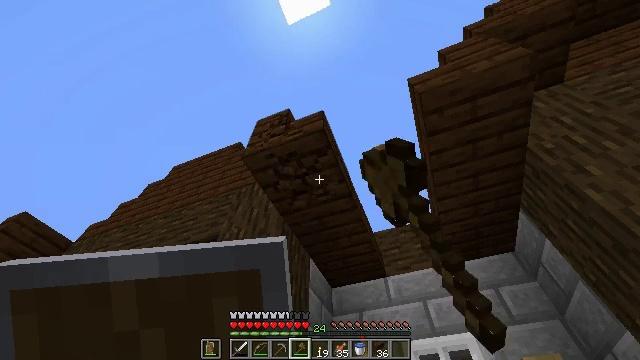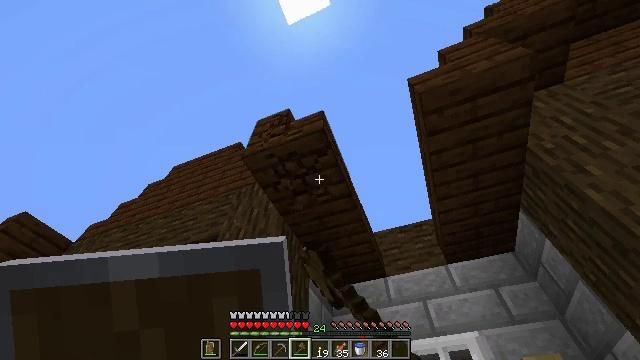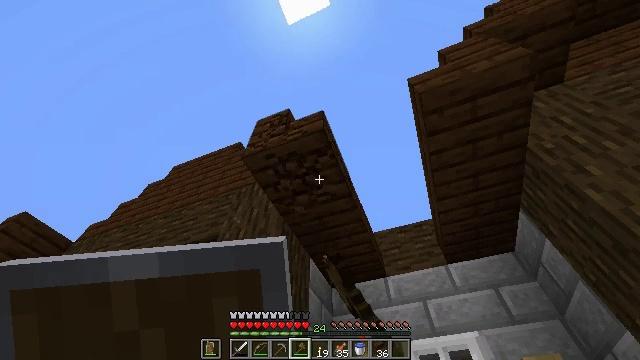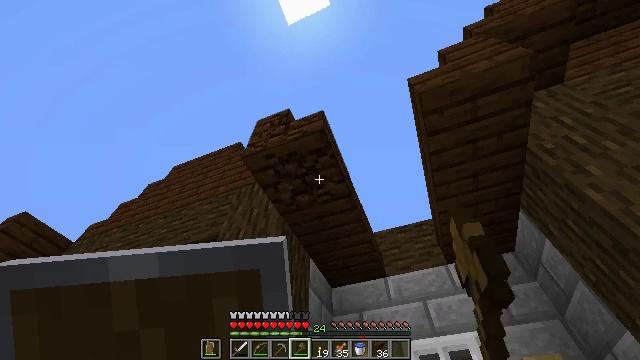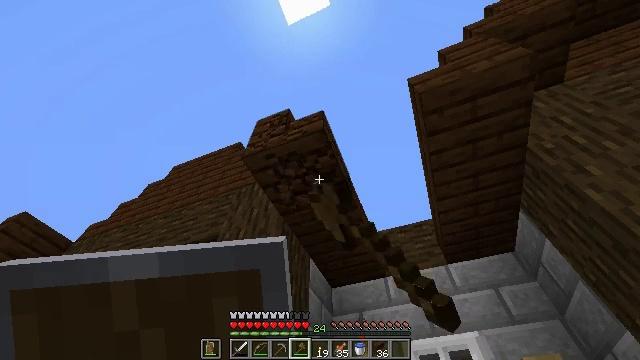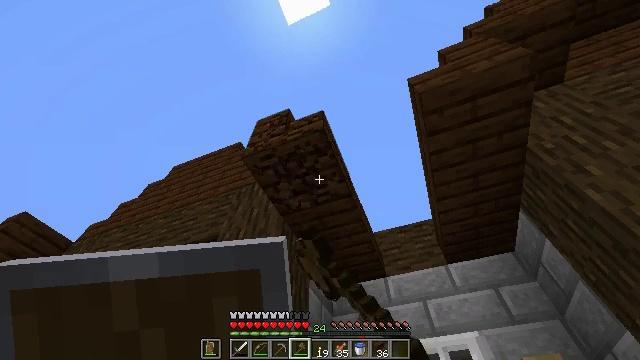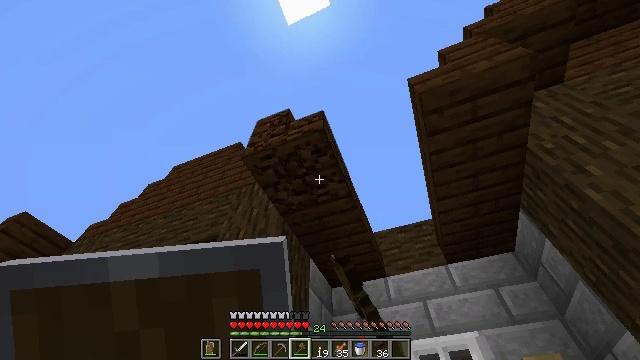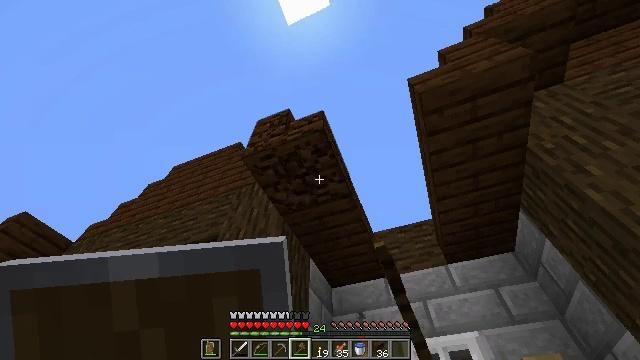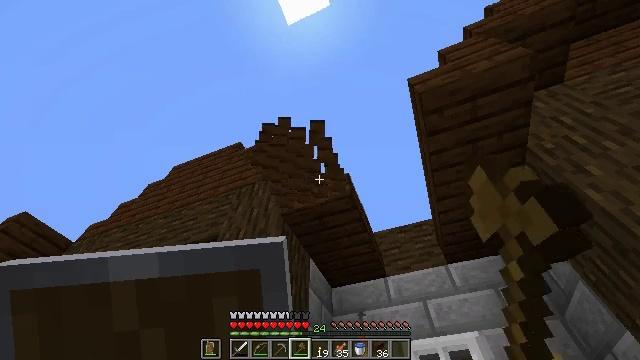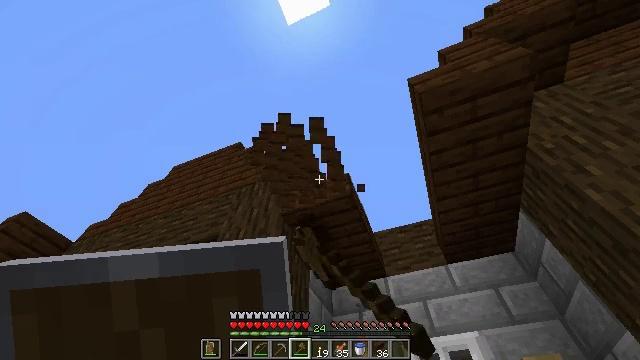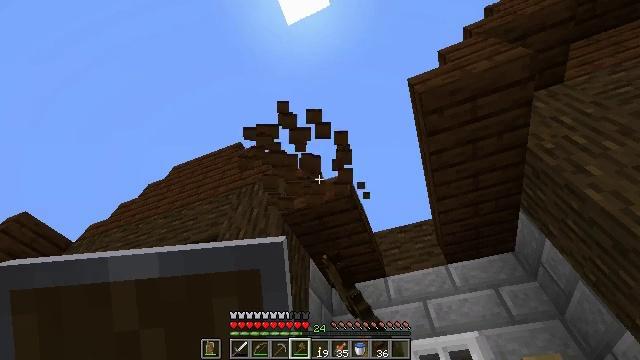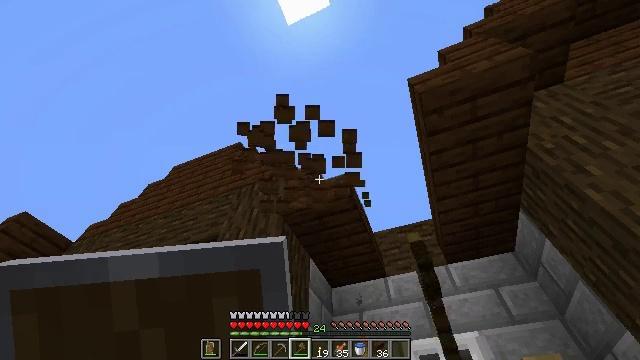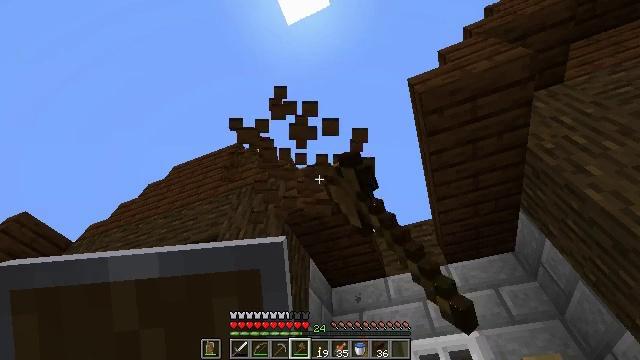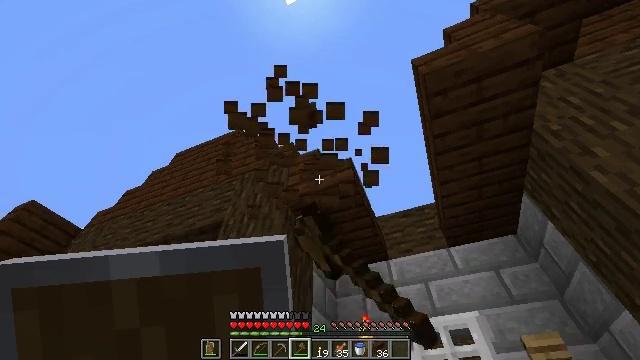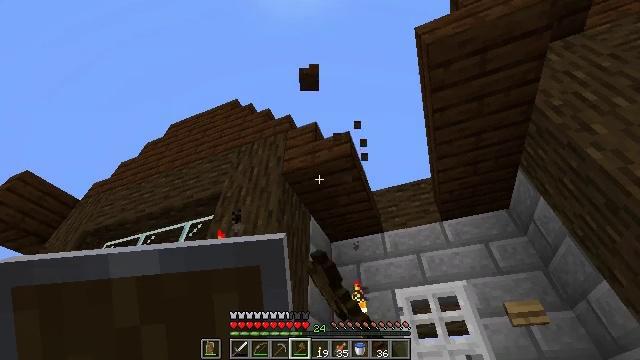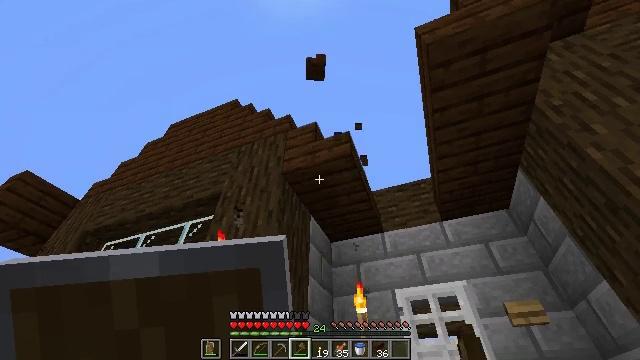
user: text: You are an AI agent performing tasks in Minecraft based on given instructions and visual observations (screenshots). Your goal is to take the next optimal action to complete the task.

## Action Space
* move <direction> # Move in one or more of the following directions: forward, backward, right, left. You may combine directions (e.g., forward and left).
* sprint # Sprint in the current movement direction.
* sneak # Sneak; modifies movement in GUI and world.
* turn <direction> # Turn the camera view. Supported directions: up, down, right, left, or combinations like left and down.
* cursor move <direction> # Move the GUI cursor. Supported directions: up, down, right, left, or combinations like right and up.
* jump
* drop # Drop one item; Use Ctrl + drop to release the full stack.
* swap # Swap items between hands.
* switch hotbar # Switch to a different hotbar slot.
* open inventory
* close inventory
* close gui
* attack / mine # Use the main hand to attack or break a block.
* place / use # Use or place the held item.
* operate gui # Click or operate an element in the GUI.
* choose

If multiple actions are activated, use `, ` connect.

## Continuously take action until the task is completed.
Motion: motion action
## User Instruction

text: Remove the dark oak stairs from the build.
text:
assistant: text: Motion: attack / mine
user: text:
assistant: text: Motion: attack / mine
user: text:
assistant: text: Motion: attack / mine
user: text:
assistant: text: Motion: attack / mine
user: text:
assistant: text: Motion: attack / mine
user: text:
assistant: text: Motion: attack / mine
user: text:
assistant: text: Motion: attack / mine
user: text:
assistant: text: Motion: attack / mine
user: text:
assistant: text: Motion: attack / mine
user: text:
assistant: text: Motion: attack / mine
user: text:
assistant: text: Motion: attack / mine
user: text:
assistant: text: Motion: attack / mine
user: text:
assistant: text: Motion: turn down, attack / mine
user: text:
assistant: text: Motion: turn down, attack / mine
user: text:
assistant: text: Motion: attack / mine
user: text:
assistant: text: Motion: attack / mine
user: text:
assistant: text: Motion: attack / mine
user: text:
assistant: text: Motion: attack / mine
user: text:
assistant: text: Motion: attack / mine
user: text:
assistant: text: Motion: attack / mine
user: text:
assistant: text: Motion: attack / mine
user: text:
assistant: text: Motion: attack / mine
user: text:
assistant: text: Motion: attack / mine
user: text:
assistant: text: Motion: attack / mine
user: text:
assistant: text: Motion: attack / mine
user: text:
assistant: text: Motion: attack / mine
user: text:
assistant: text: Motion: attack / mine
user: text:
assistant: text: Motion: attack / mine
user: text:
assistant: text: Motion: attack / mine
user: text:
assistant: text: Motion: attack / mine